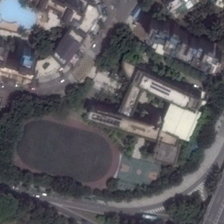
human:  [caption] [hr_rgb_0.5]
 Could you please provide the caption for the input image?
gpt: many green trees are around a playground with a basketball field and several buildings in a school .

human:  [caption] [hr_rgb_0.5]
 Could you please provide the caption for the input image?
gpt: many green trees are around a playground with a basketball field and several buildings in a school .

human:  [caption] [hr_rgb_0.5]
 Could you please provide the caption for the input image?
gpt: many green trees are around a playground with a basketball field and several buildings in a school .

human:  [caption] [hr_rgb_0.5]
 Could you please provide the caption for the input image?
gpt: many green trees are around a playground with a basketball field and several buildings in a school .

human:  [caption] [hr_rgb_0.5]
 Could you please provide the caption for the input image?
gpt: many green trees are around a playground with a basketball field and several buildings in a school .